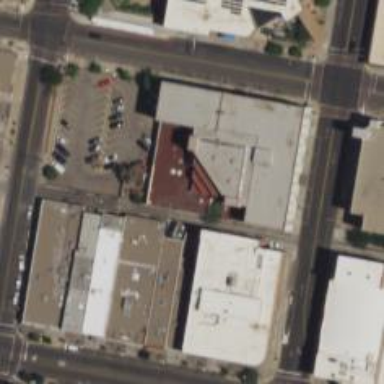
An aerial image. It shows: Commercial building.